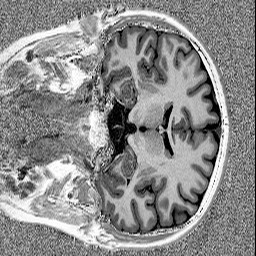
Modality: MP2RAGE
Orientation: coronal
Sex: male